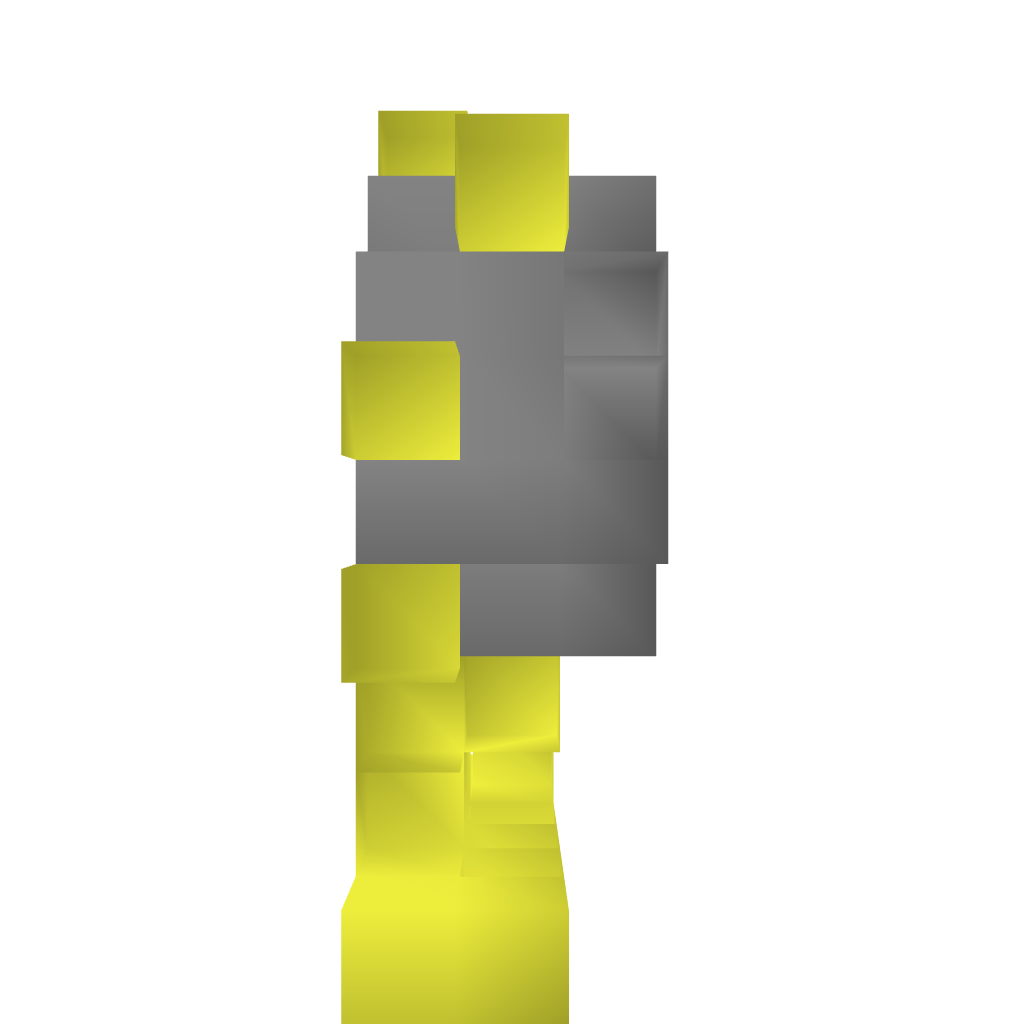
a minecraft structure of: Door 3x3 bad low quality